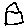
Label: house